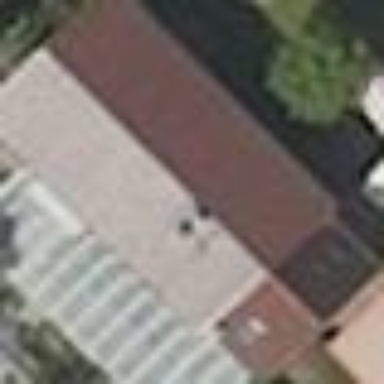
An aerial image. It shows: Shed.